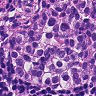
Metastatic tissue present: yes